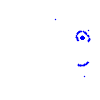
Particle: pion